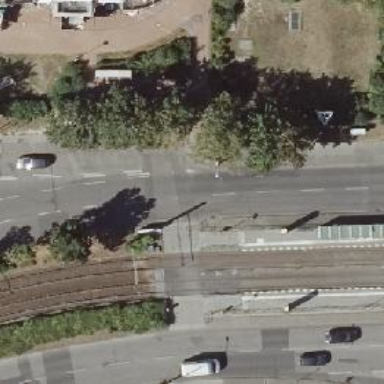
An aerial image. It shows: Traffic island located on footway.